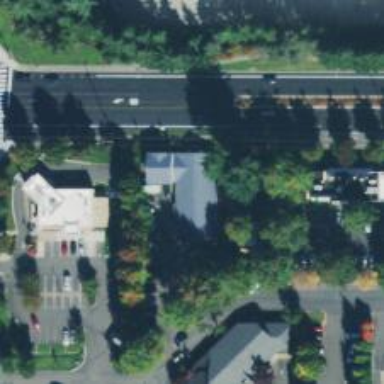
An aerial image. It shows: Veterinary facility.